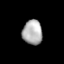
Tissue: lung
Cell type: Epithelial cells
Senescence score: 0.6266
Nuclear area (px): 476
Mean DAPI intensity: 173.968